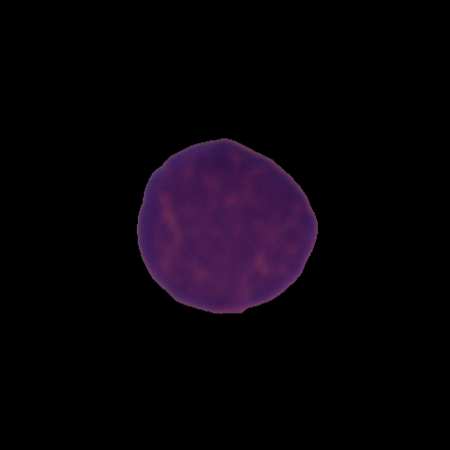
Label: healthy